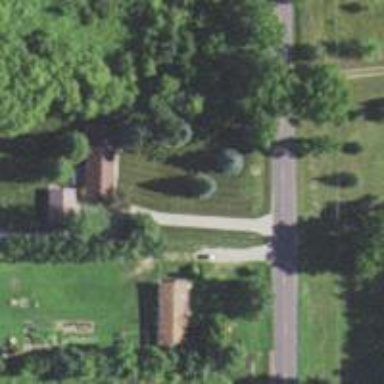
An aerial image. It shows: Driveway leading to service road.